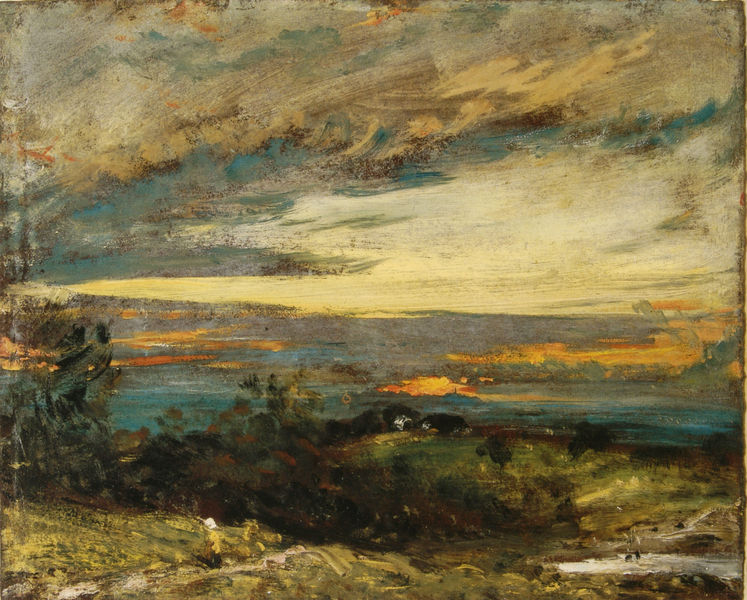
Titel: Hampstead Heath, Sun Setting over Harrow
Künstler: John Constable
Institution: (Privatsammlung)
Schlagwörter: baum, blau, dunkel, gemälde, himmel, laub, mann, meer, schatten, wasser, weiß, wolken, bäume, gelb, grün, impressionismus, landschaft, menschen, ocker, sand, see, ufer, abend, braun, bunt, grau, hell, hintergrund, licht, nacht, orange, schwarz, skizze, straße, türkis, gras, haus, rot, weg, wiese, wolke, beige, expressionismus, mensch, steine, weit, signatur, öl, bach, dämmerung, erde, feld, felder, ferne, gräser, horizont, häuser, hügel, morgen, natur, sonnenaufgang, strauch, weide, busch, büsche, pastos, sonne, sträucher, wiesen, figur, gold, kind, pflanzen, england, schön, tal, boot, landschft, gischt, küste, welle, wellen, ansicht, biegung, perspektive, düne, farbe, hecke, lila, sonnenuntergang, tag, violett, böschung, romantik, turner, unwetter, wetter, duktus, kopftuch, stimmung, abendrot, striche, eindruck, impression, bla, trostlos, landscaft, hässlich, farbauftrag, dynamisch, tümpel, morgenrot, himel, morgenröte, william, william turner, gluss, englnad, wolkern, mplandschaft